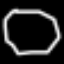
Label: octagon